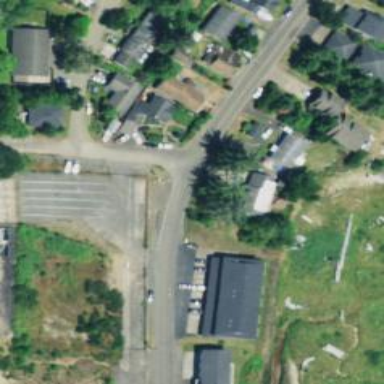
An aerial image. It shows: Parking area designated for school buses.